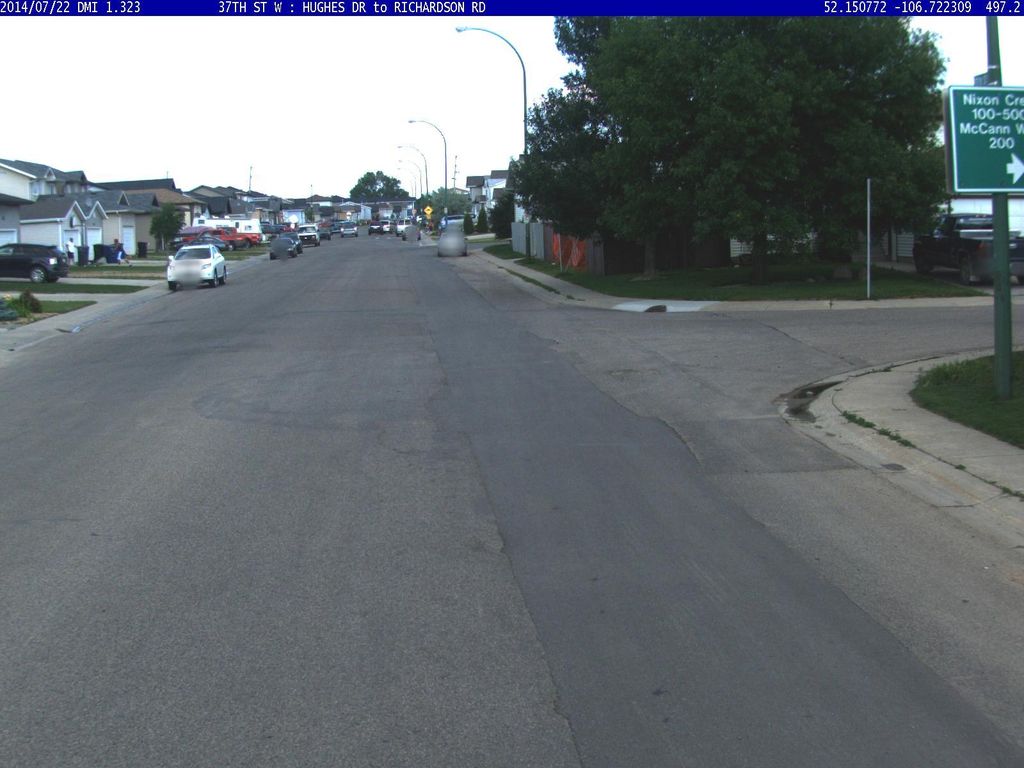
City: saskatoon